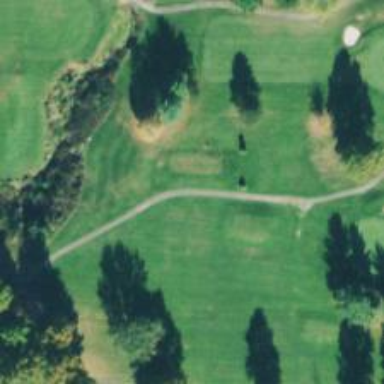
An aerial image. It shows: Path for both road and golf.